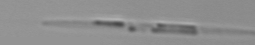
Label: pennate_Pseudo-nitzschia